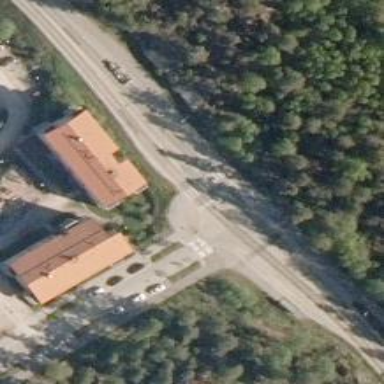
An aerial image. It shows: Crossing on asphalt cycleway.